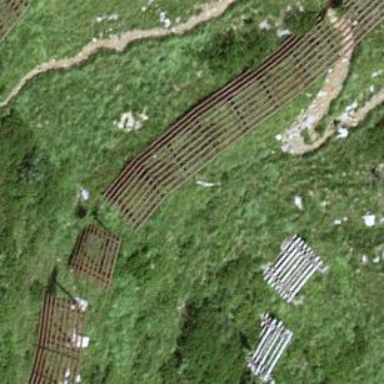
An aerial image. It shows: Structure designed for avalanche protection.